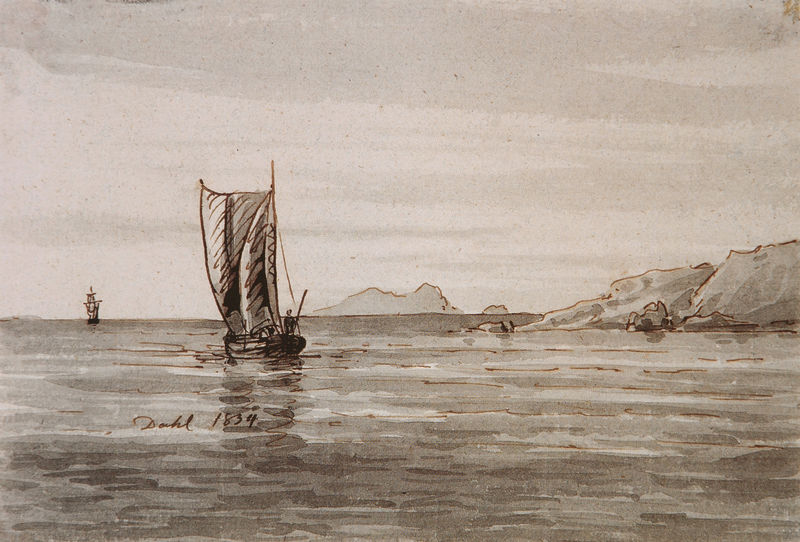
Titel: Meeresküste mit Schiffen
Künstler: Johan Christian Clausen Dahl
Standort: Schweinfurt
Institution: Museum Georg Schäfer
Schlagwörter: berg, feder, felsen, himmel, mann, meer, schatten, wasser, weiß, wolken, aquarell, landschaft, menschen, see, ufer, bewegung, grau, hintergrund, holz, licht, schwarz, skizze, vordergrund, zeichnung, wolke, beige, mensch, stein, steine, weit, signatur, ferne, horizont, hügel, natur, spiegelung, weite, wind, flach, gewässer, insel, land, boot, boote, ruder, küste, schiff, schiffe, segel, segelboot, strand, welle, wellen, papier, ruhe, fischer, mast, segelschiff, datierung, berge, fels, flächen, gebirge, gipfel, klippen, grafik, schattierung, linien, signiert, sepia, hafen, masten, stille, böschung, fluß, seestück, woge, wogen, einfach, datum, still, jahreszahl, umriss, bucht, kräuseln, segelboote, klippe, laviert, tusche, fern, oberfläche, schraffur, schwarz weiß, lithografie, angel, aquatinta, pinsel, tinte, zahl, ziffer, lichtspiel, brauntöne, tonig, stimmungsbild, lavierung, seelandschaft, angler, inseln, heimkehr, gouache, handzeichnung, lavieren, aquarelliert, landen, fährmann, gleiten, skize, skizzenhaft, dreimaster, landschaftsdarstellung, dahl, aime, heimkerh, meerl, 1834, 1839